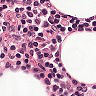
Metastatic tissue present: no